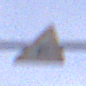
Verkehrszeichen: FlugbetriebRechts
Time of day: MorningAfternoon
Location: Outdoor (Urban)
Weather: PartlyCloudy
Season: NotSpecified
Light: Natural